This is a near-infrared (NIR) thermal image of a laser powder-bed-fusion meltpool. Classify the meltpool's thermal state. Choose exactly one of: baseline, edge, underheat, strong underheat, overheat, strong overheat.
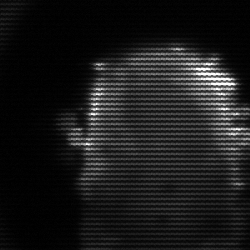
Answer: baseline